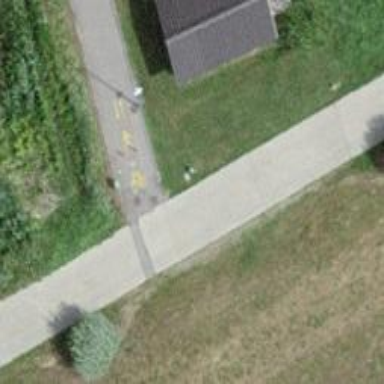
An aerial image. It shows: Bollard.